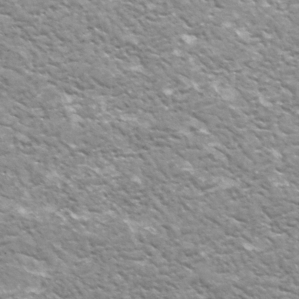
Label: frost